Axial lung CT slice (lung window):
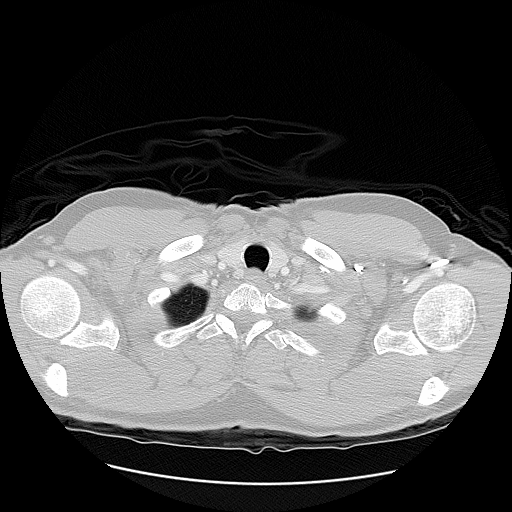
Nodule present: no